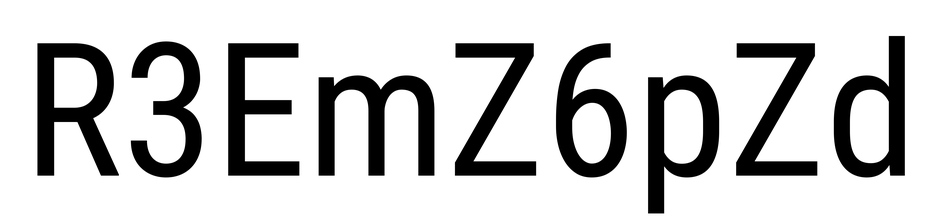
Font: Roboto_Condensed_Regular